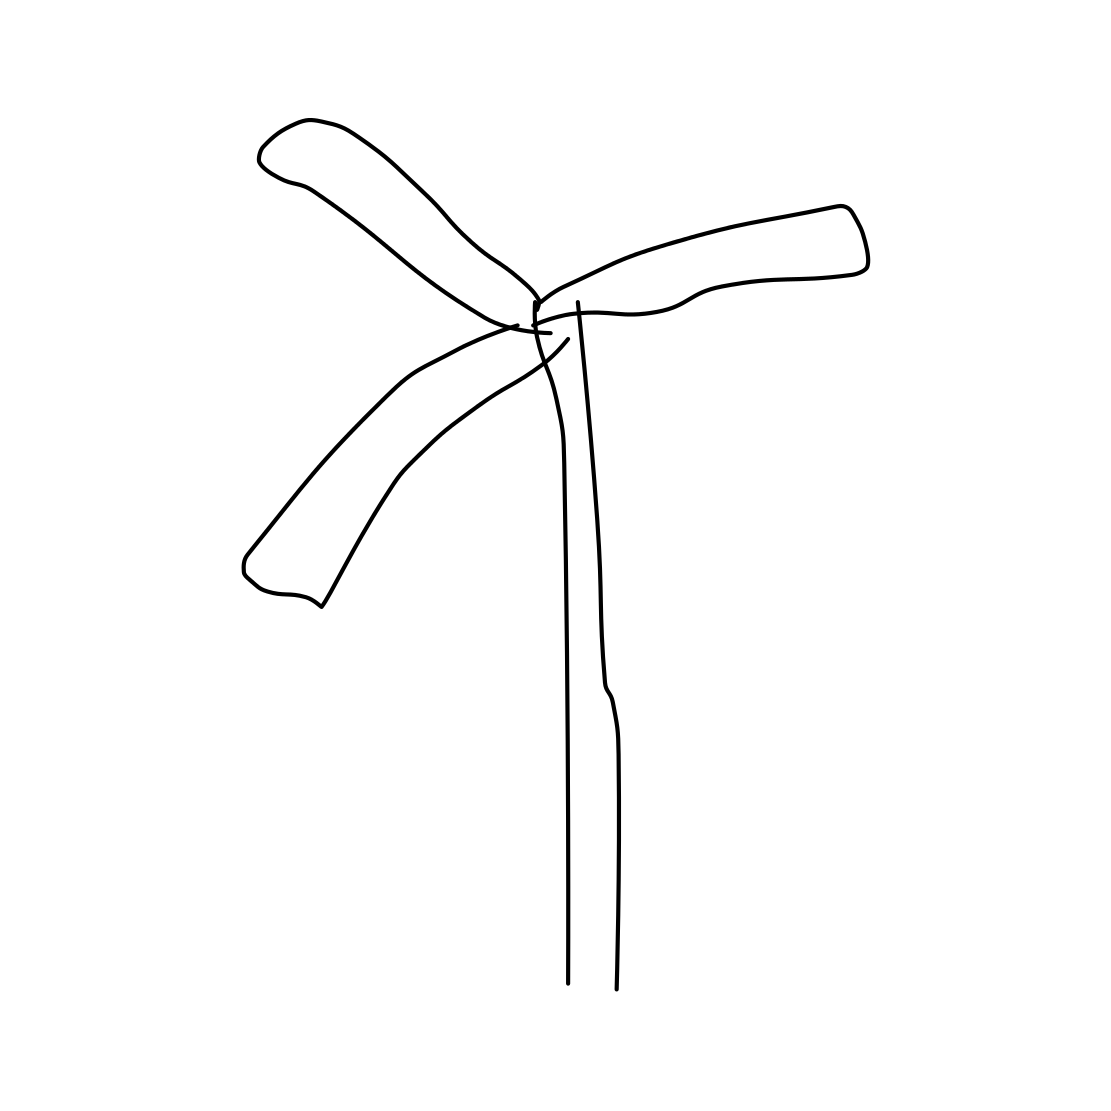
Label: windmill